Question: Tricky to explain with words so I'll use a picture.

'''
A: row 0, column 0
B: row 0, column 1
C: row 1, column 0, span 2
'''
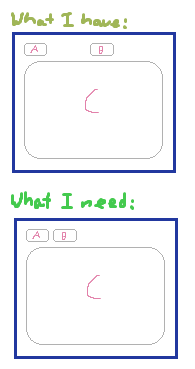
Answer: Try:
'''
A: row 0, column 0, sticky=W
B: row 0, column 1, sticky=W
C: row 1, column 0, span 3
grid_columnconfigure(2, weight=4)
'''